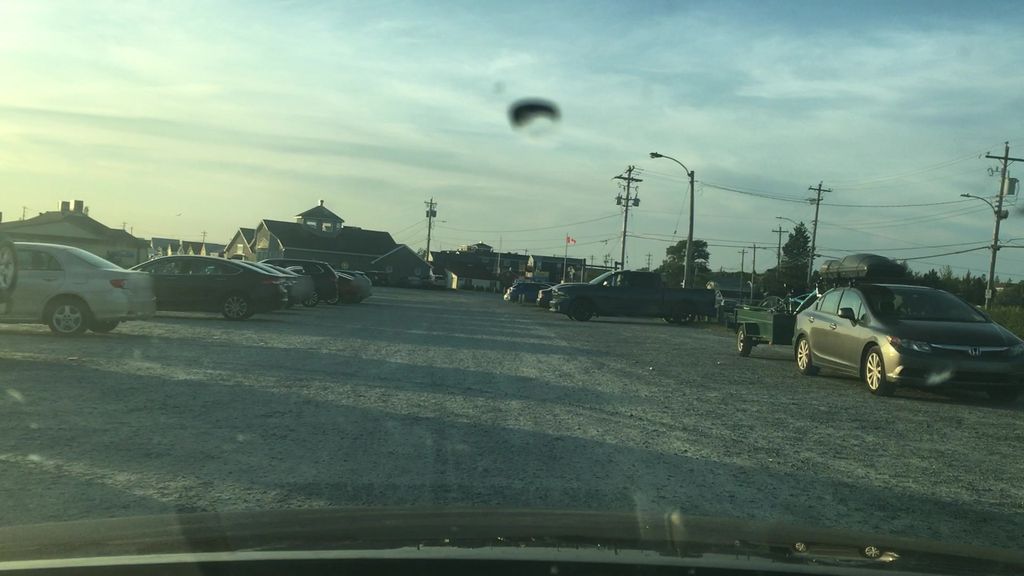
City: halifax